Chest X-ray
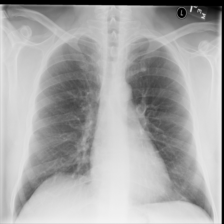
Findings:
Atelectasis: negative
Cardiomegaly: negative
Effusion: negative
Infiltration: negative
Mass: negative
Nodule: negative
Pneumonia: negative
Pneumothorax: negative
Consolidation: negative
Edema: negative
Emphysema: negative
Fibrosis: negative
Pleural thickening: negative
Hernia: negative